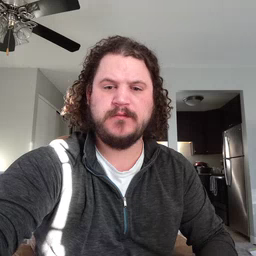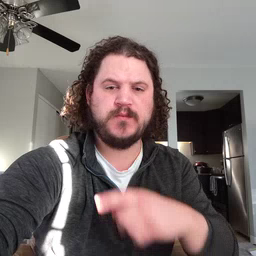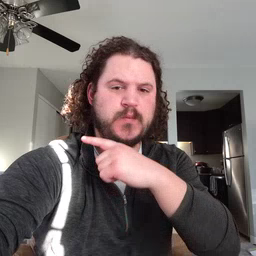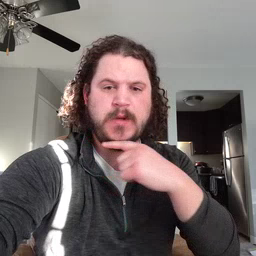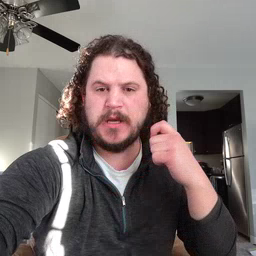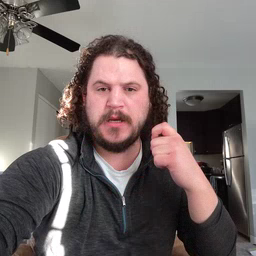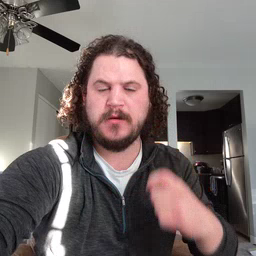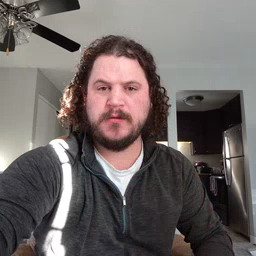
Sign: dry